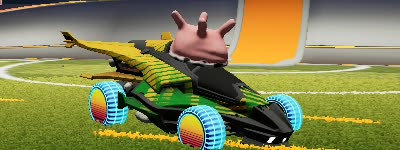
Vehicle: aftershock